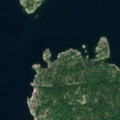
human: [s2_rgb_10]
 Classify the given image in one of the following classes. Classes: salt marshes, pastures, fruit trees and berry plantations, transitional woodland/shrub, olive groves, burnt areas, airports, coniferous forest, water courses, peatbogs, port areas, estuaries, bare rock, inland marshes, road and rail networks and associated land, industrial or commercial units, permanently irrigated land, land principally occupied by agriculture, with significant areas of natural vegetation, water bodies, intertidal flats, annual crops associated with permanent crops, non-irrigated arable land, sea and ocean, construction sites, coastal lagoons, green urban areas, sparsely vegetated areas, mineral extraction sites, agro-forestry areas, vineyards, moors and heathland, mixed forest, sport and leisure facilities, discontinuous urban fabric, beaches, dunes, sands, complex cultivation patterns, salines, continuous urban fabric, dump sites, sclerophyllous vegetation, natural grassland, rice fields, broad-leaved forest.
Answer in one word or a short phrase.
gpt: mixed forest, bare rock, sea and ocean